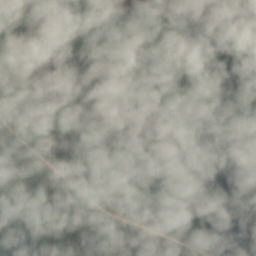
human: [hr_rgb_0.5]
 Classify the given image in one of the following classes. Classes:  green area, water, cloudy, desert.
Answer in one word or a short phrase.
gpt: cloudy